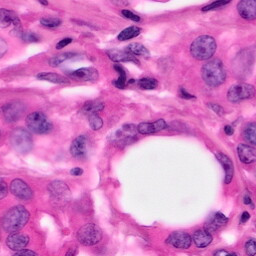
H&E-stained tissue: Pancreatic